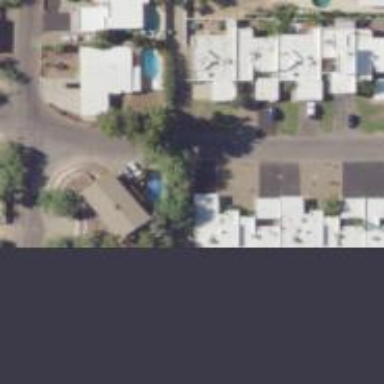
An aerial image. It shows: Alley classified as service road.